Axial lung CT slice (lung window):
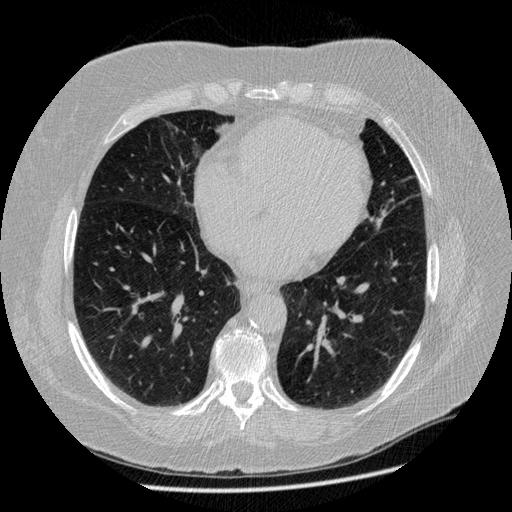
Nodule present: no